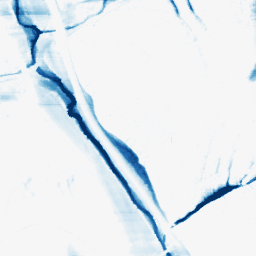
Category: morphological
Decomposition family: morphological_ellipse
Decomposition parameters: operation: closing
width: 5
height: 50
Upsampling method: quartic
Upsampling parameters: scale: 8
Upsampling scale: 8